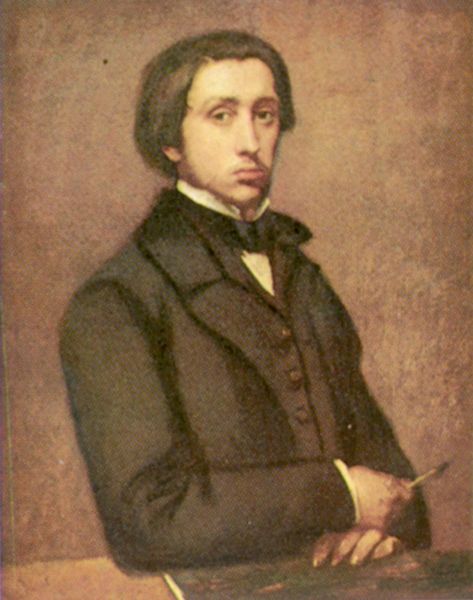
Titel: Selbstporträt
Künstler: Edgar Degas
Standort: Paris
Institution: Musée d'Orsay
Schlagwörter: dunkel, gemälde, hand, mann, schatten, weiß, gelb, grün, ocker, sitzen, braun, brust, elegant, finger, frisur, grau, hintergrund, licht, mund, nase, ohr, profil, schwarz, stirn, stützen, tisch, zeichnung, blick, beige, malerei, rock, schleife, anzug, bart, hemd, jacke, jung, arm, augen, band, falten, gesicht, inkarnat, kragen, ärmel, bild, bildnis, hände, portrait, porträt, corot, auge, haare, halbfigur, mantel, sitzend, musiker, brustbild, knopf, lippen, rosa, scheitel, traurig, haltung, spiegelbild, farbe, französisch, romantik, frack, dichter, ernst, seitenscheitel, brauen, france, homme, maler, junge, nachdenklich, ellenbogen, knöpfe, dreiviertelprofil, fliege, knopfleiste, selbstporträt, weste, satin, unscharf, ellebogen, buch, unterlage, jugend, torso, traurigkeit, künstler, dreiviertel, schriftsteller, selbstbildnis, autor, manschette, stehkragen, pinsel, tischplatte, stift, utensilien, selbstportrait, halbfigurig, verschwommen, junger mann, halbprofil, fingernägel, dreiviertelporträt, schmollmund, aufgestützt, binde, binder, mappe, gelehrter, schreiber, wulst, zeichner, revert, eleganz, zeichenstift, anzugjacke, amnn, schreibgerät, picasso, gelangweilt, lipen, flaum, romantiker, distanziert, aristokratisch, zwischen, bedrücktheit, feminilität, formelle kleidung, fragilität, frühimpressionistisch, küntler, scheibutensilien, selbstbeobachtung, tischlante, unzufriedenheit, halbportrai, cravate, pinceau, 19. jh., skpsis, xixe, knopf#knlpfe, flunsch